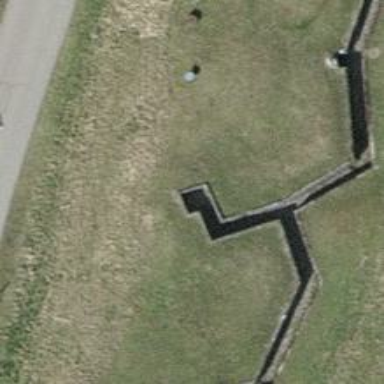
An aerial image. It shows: Military trench.